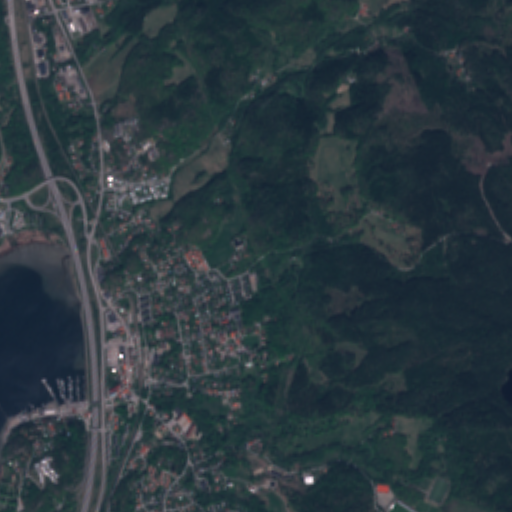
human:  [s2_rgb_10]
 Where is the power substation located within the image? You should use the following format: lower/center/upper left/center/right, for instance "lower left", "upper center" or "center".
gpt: The power substation is located in the lower center of the image.
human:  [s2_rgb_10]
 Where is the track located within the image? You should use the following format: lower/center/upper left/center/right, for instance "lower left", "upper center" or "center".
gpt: There is no track in the image.